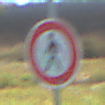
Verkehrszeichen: VerbotFussgaenger
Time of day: MorningAfternoon
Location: Outdoor (Nature)
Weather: Clear
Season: Autumn
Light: Natural